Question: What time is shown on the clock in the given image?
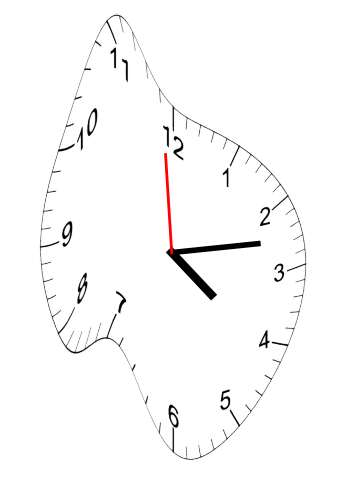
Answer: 04:12:59